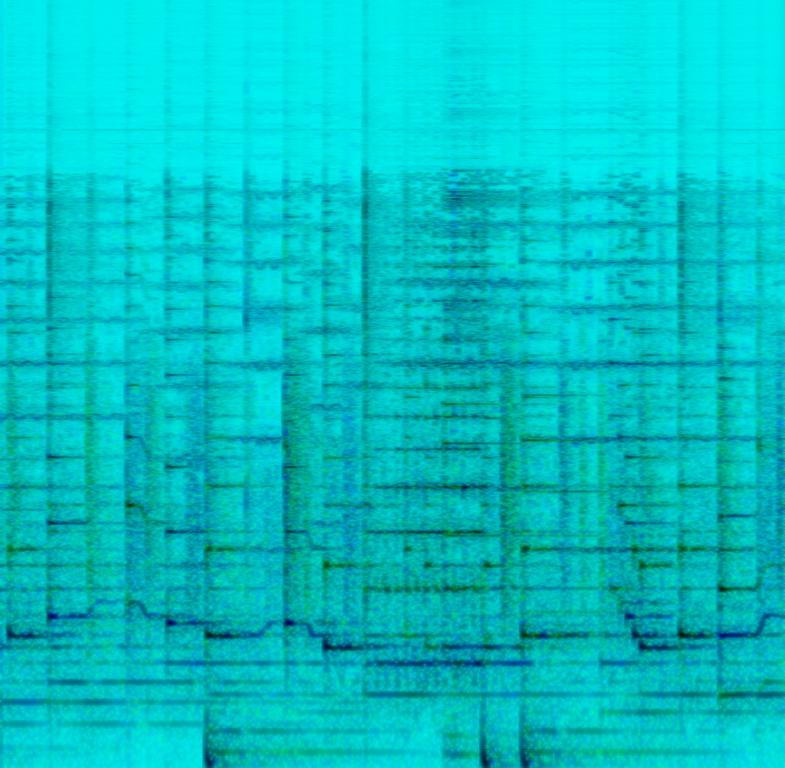
The music has a calming effect. It's a traditional chinese type of song, with a zheng being the lead instrument used for the melody. The song would be suitable for meditation, relaxation, a massage, or any serene environment.